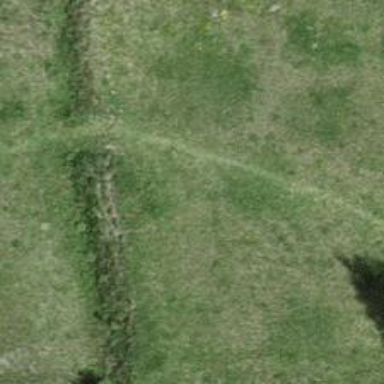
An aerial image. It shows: Unpaved path.